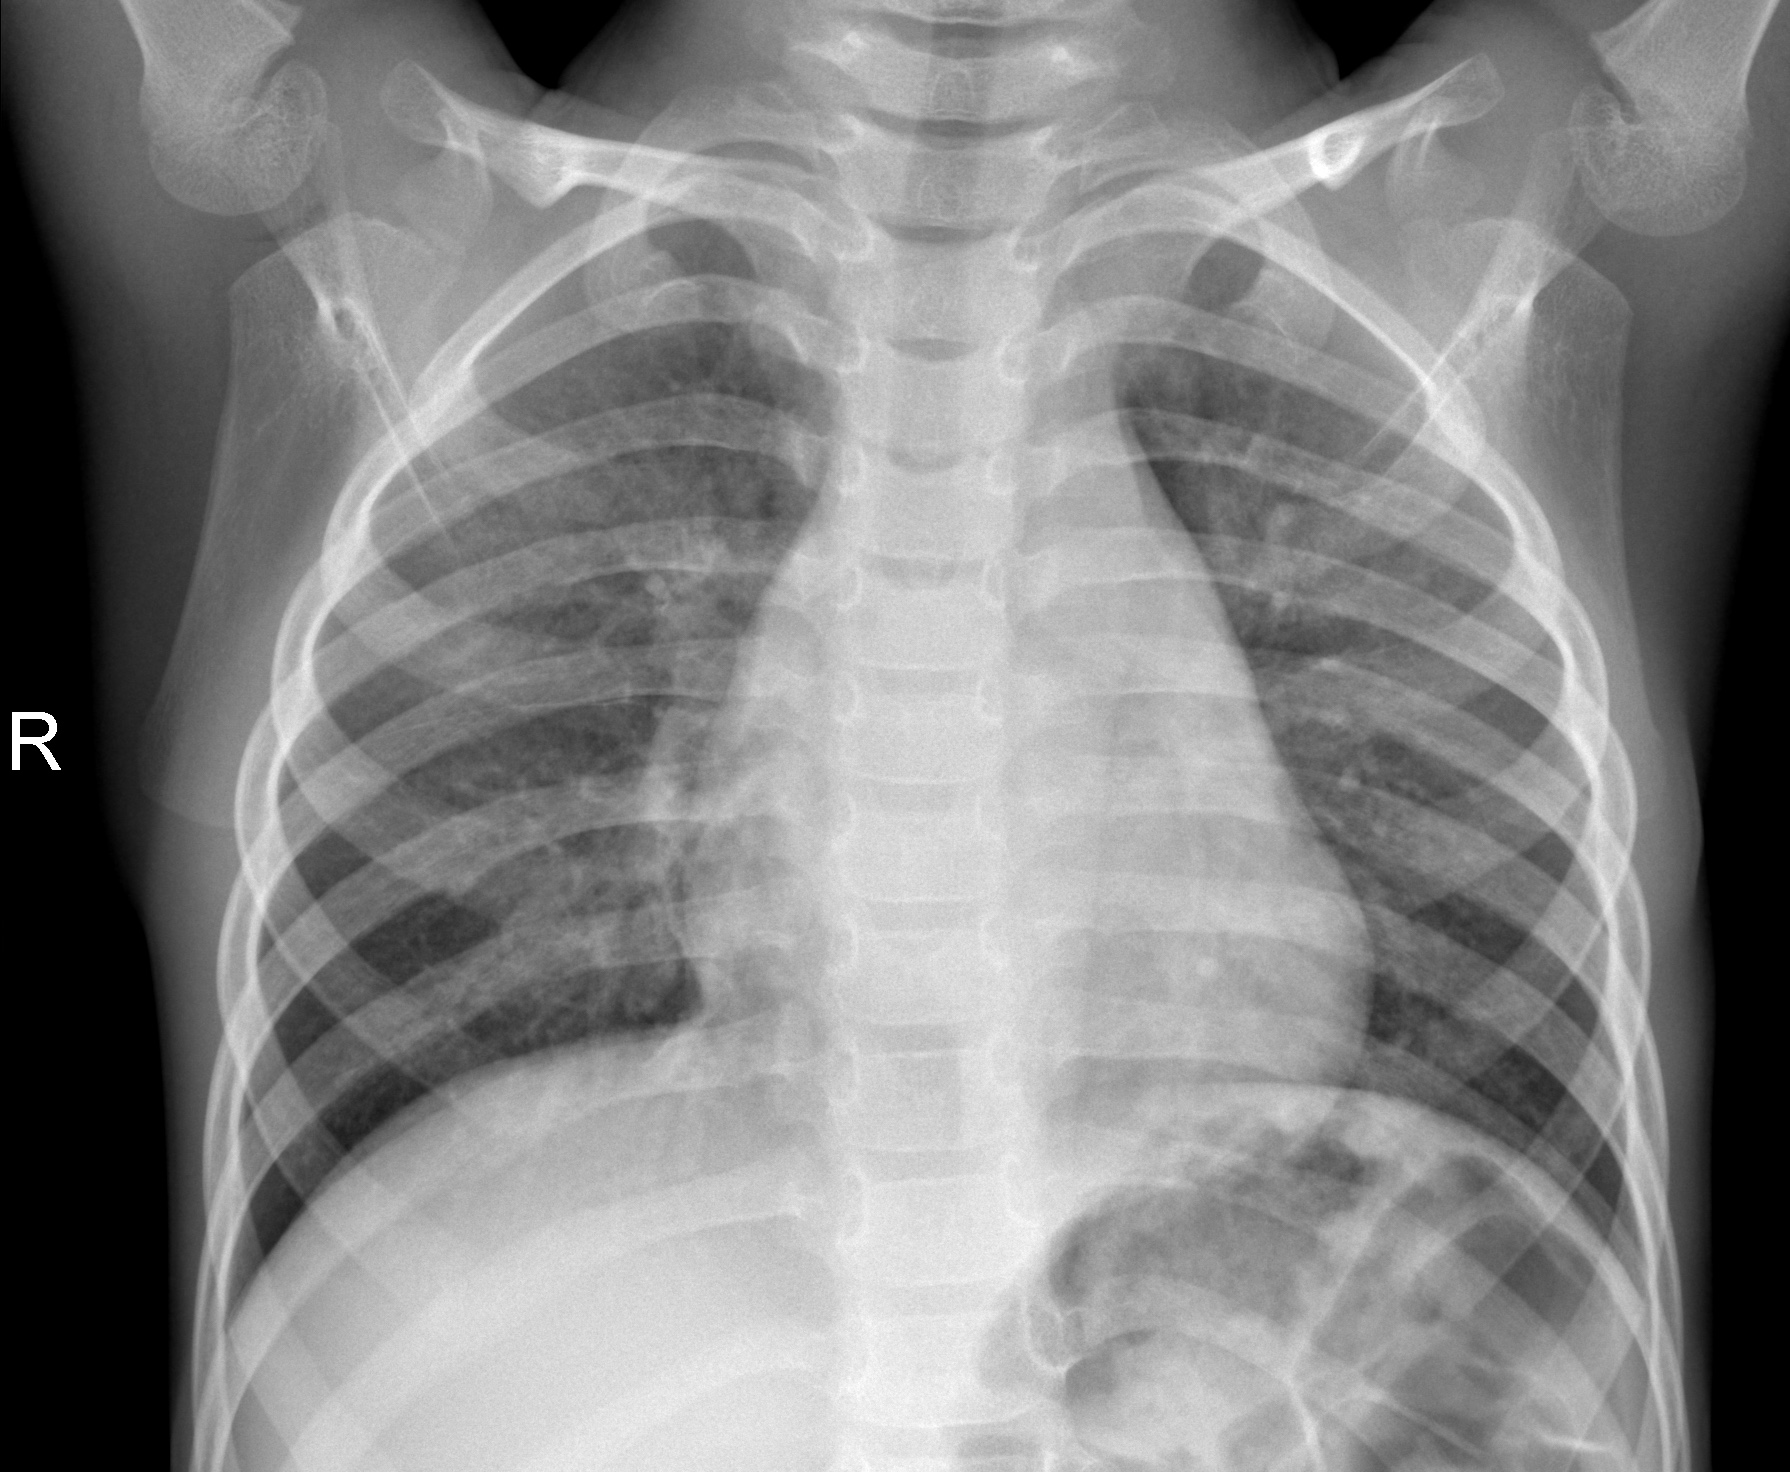
Diagnosis: NORMAL